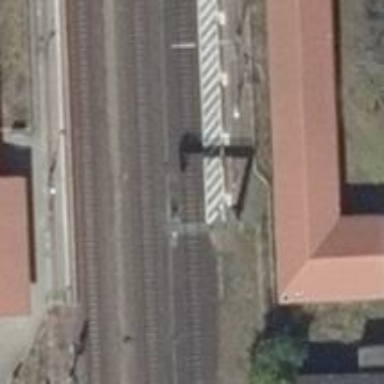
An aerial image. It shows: Railway signal.